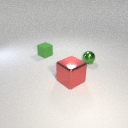
large red metal cube to the left of small green metal sphere